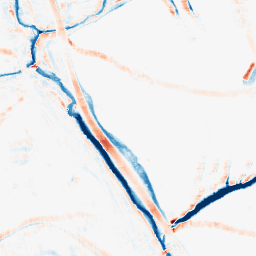
Category: morphological
Decomposition family: morphological_rect
Decomposition parameters: operation: average
width: 10
height: 10
Upsampling method: sinc_blackman
Upsampling parameters: scale: 2
kernel_size: 16
Upsampling scale: 2